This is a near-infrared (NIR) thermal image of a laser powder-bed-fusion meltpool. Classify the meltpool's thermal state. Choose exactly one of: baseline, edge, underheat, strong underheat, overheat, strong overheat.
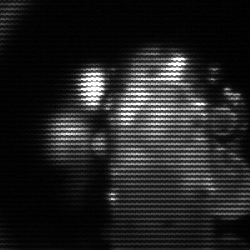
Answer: strong underheat